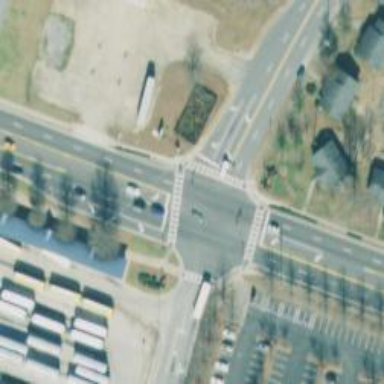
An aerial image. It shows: Marked crossing on footway.